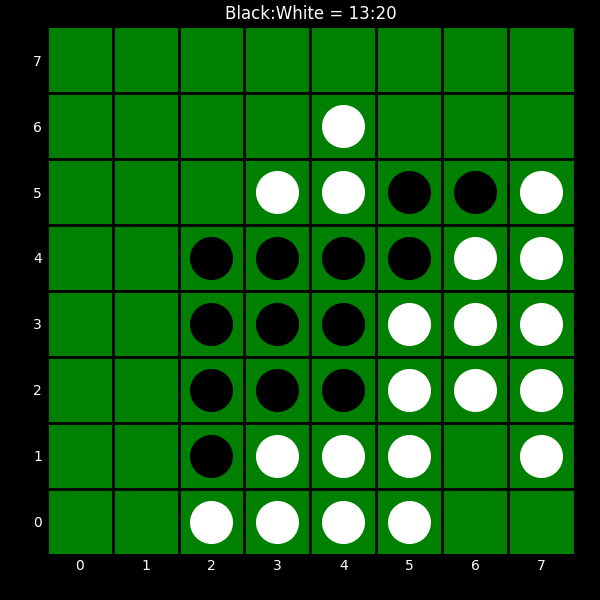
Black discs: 13
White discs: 20